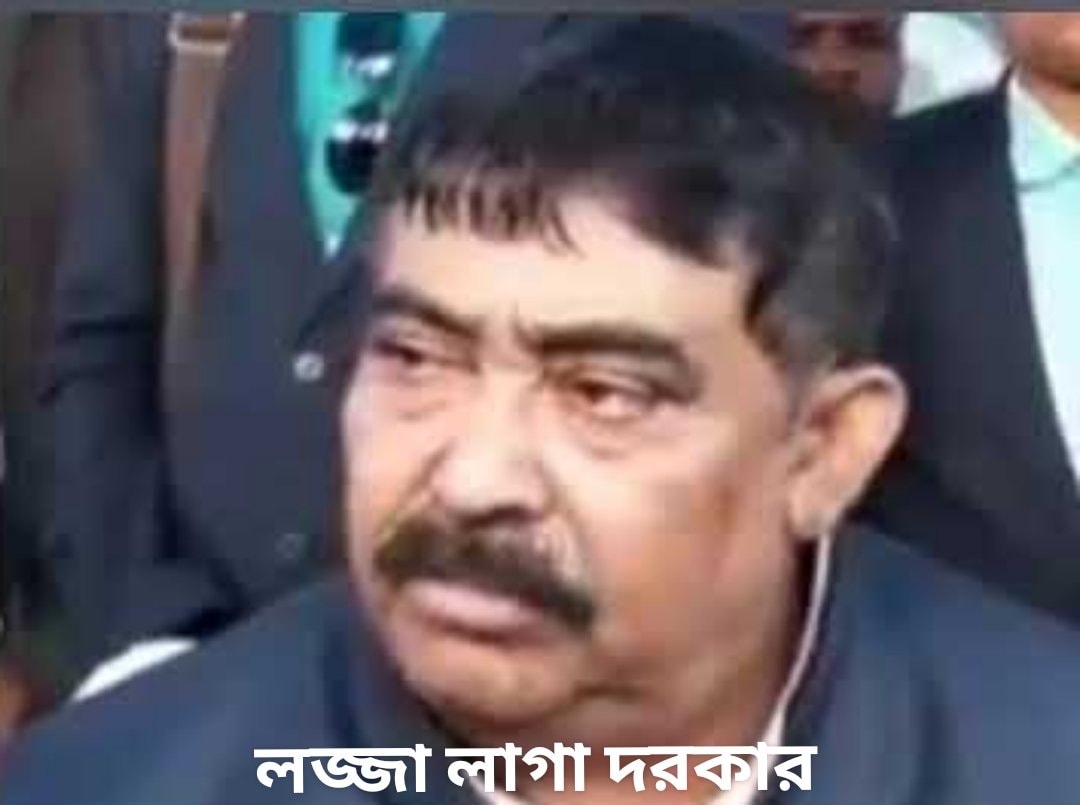
Caption:  লজ্জা লাগা দরকার
Label: non-hate